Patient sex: F
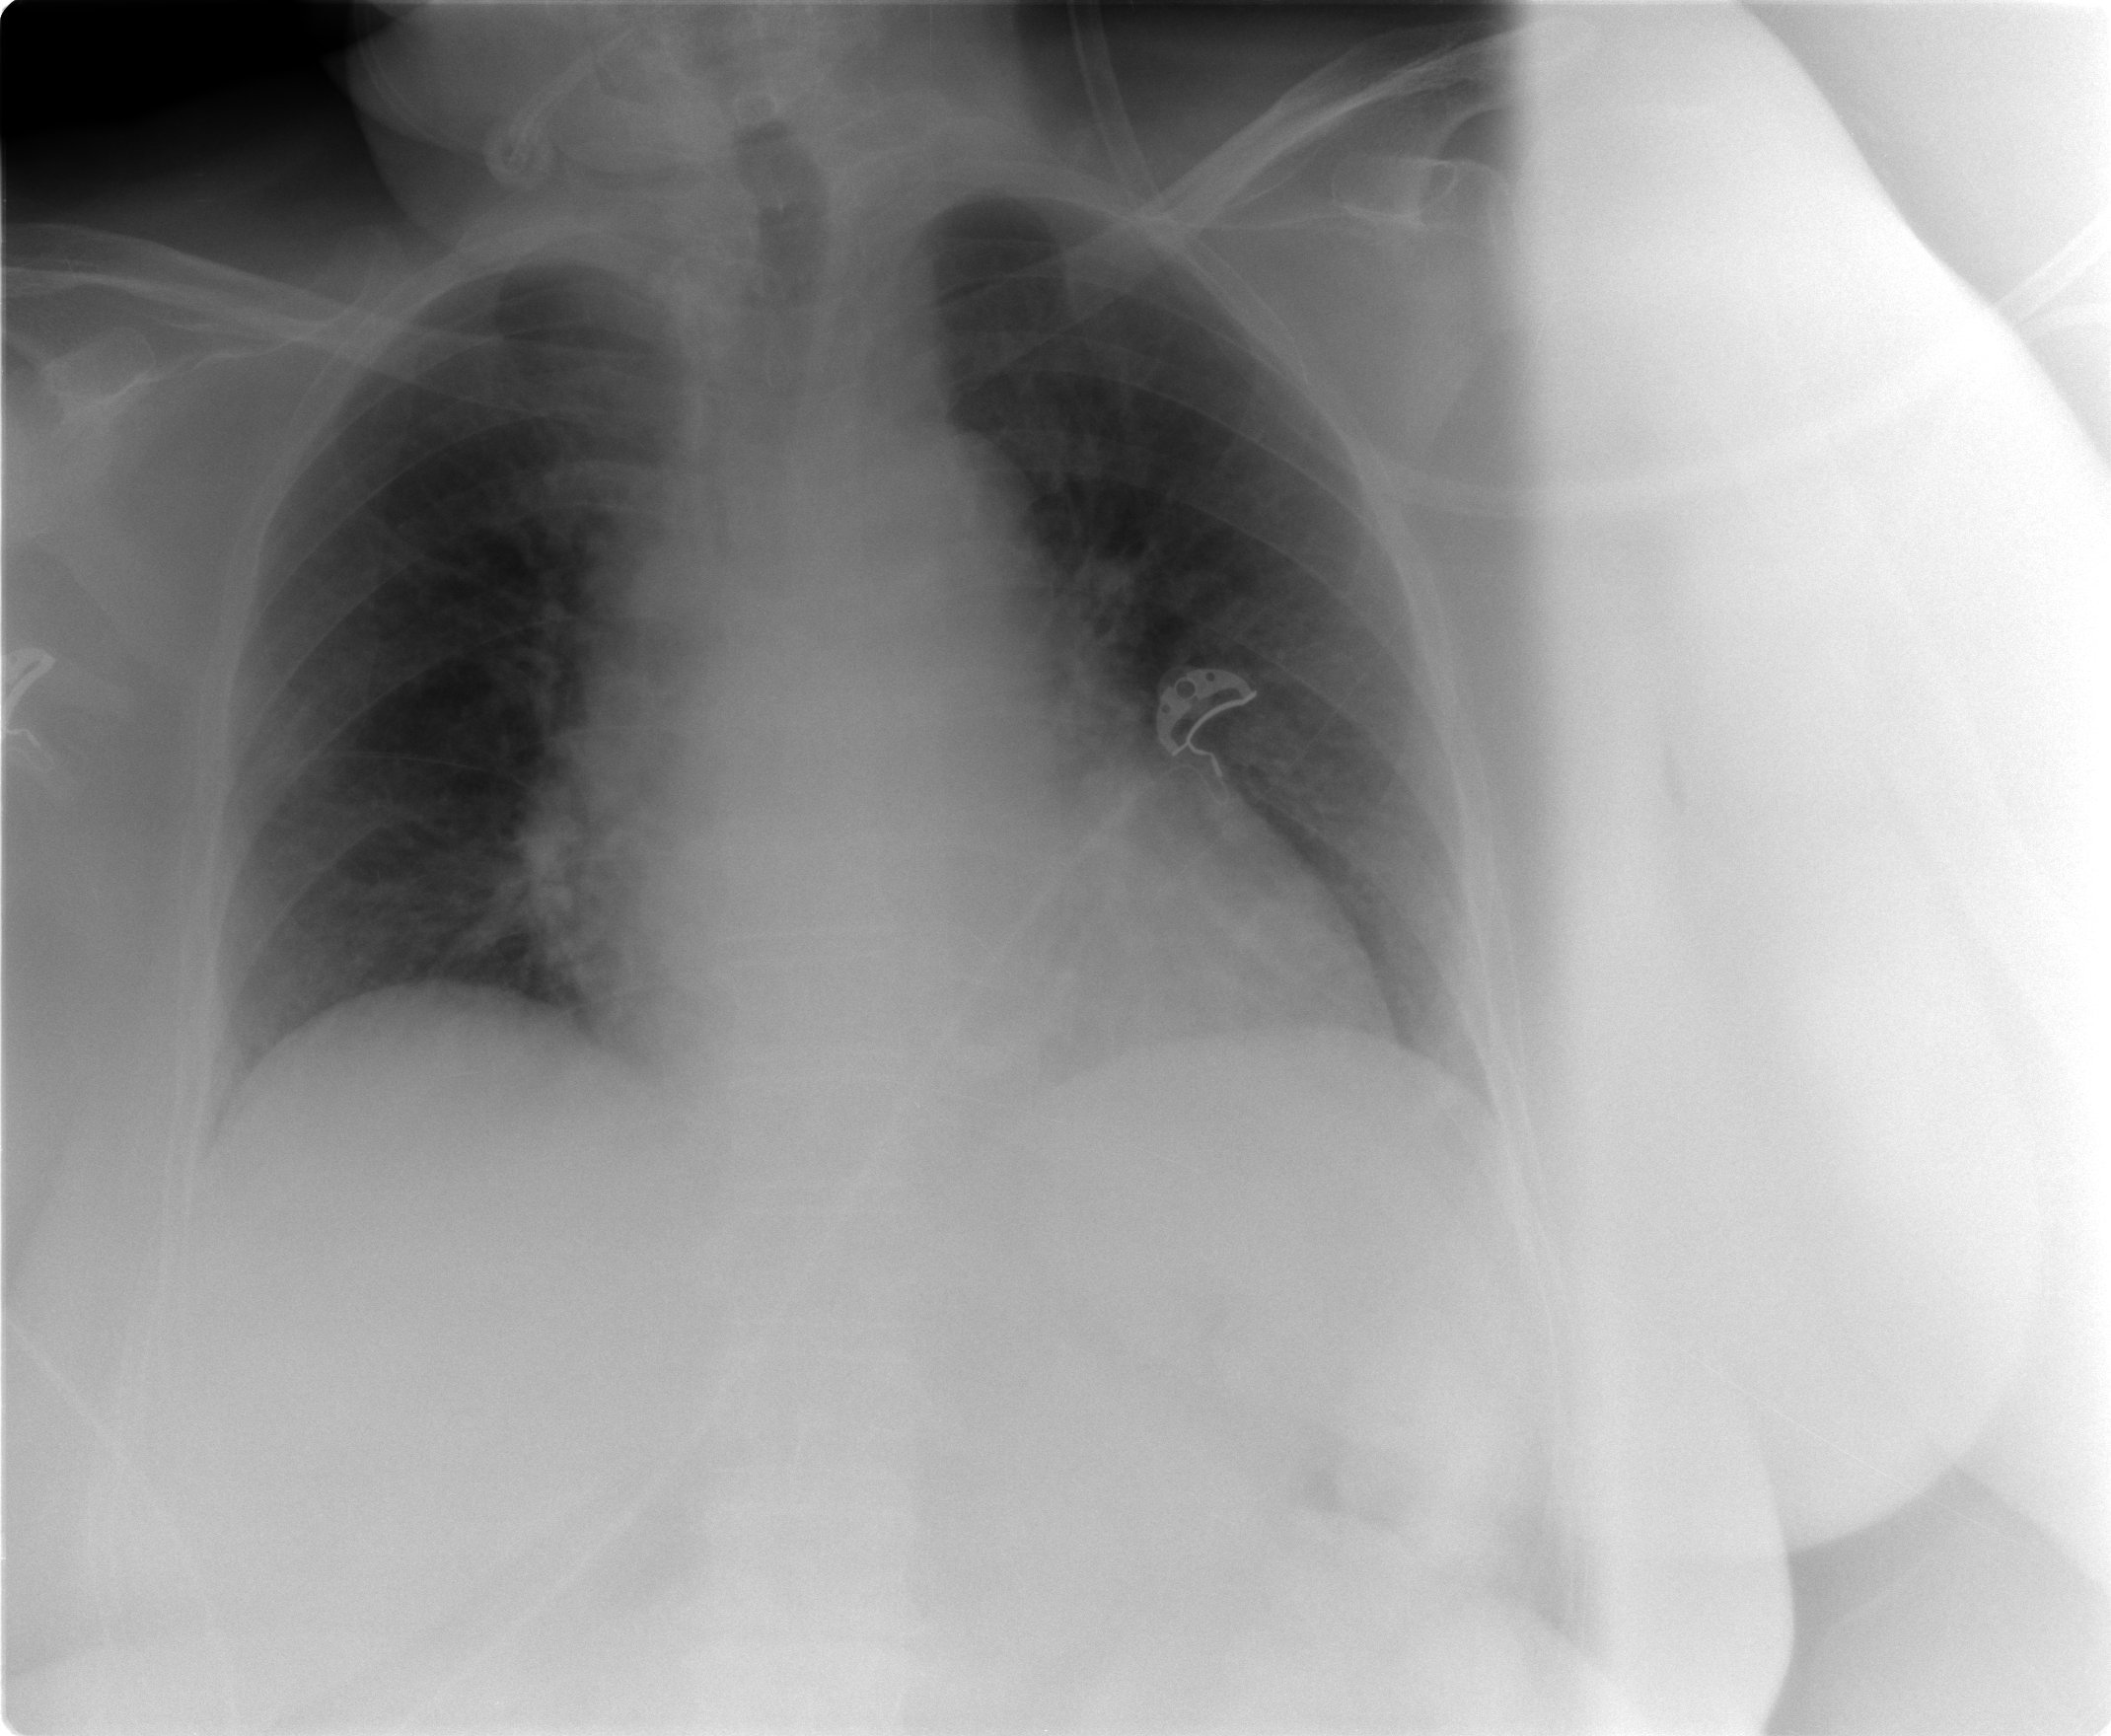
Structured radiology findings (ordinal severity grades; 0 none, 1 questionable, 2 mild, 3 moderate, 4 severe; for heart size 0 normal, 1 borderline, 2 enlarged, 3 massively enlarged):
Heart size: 2
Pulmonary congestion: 0
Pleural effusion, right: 0
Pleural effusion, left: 1
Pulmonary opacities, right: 0
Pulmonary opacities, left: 0
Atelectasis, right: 0
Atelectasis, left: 0